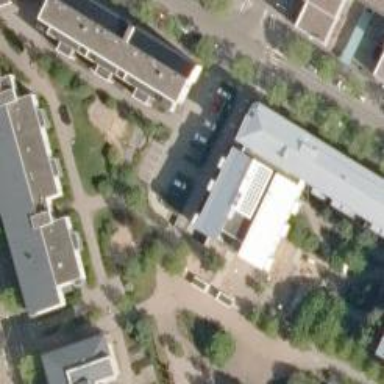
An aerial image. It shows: Kindergarten.